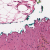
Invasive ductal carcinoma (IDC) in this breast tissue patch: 0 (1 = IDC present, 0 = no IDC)